Interaction volume radius: 5 \u00c5
Interaction volume height: 10 \u00c5
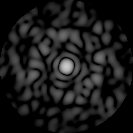
Disorder parameter: 0.8407